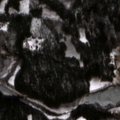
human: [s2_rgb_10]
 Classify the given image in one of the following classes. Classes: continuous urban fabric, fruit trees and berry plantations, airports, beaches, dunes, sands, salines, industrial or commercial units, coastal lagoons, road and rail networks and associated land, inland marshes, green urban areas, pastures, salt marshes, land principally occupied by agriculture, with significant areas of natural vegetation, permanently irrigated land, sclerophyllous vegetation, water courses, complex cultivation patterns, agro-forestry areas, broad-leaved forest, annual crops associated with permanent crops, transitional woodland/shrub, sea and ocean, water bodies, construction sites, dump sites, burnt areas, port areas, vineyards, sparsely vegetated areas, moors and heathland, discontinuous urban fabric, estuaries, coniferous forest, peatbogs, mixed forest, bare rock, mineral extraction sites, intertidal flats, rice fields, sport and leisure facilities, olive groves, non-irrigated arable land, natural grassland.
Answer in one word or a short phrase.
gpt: complex cultivation patterns, land principally occupied by agriculture, with significant areas of natural vegetation, coniferous forest, mixed forest, inland marshes, water bodies